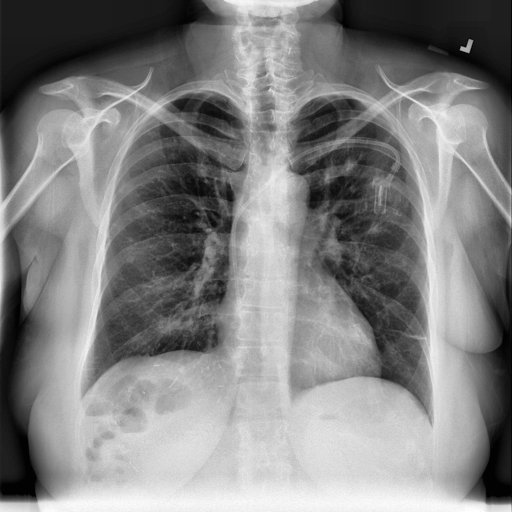
Finding: NORMAL